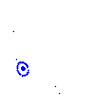
Particle: kaon